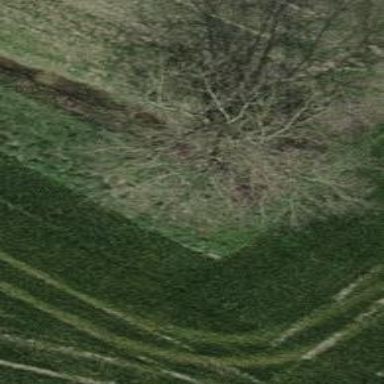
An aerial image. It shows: Beautiful tree in nature.